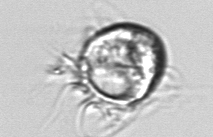
Label: Leegaardiella_ovalis